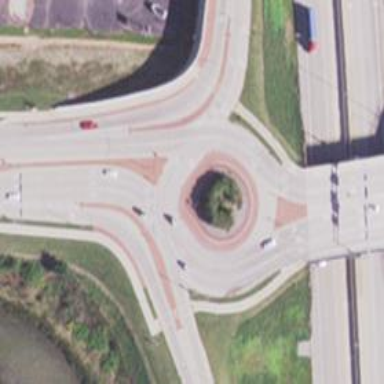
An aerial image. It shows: Roundabout on primary highway.